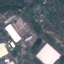
Land use / land cover: Industrial